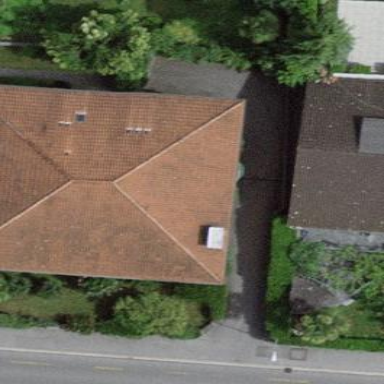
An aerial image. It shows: Apartment building with hipped roof.